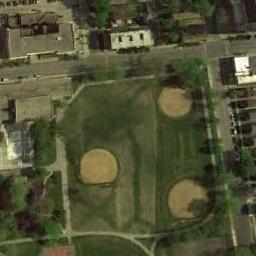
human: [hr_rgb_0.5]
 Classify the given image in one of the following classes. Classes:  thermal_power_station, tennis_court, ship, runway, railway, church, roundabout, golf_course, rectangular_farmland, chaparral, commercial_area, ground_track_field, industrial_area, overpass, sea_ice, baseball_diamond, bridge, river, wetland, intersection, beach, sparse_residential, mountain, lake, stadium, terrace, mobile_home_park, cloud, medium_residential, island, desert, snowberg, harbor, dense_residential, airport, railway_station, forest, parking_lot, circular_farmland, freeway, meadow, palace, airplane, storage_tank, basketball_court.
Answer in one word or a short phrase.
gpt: baseball_diamond